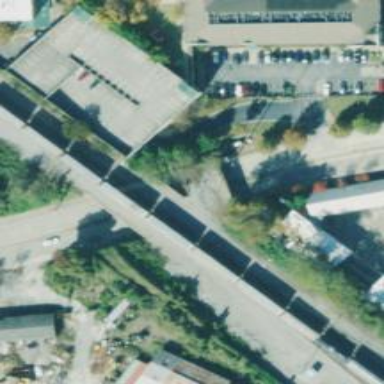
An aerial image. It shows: Railway bridge.